Aerial crown-view tile of a tropical tree (Barro Colorado Island, Panama), acquired 20241014:
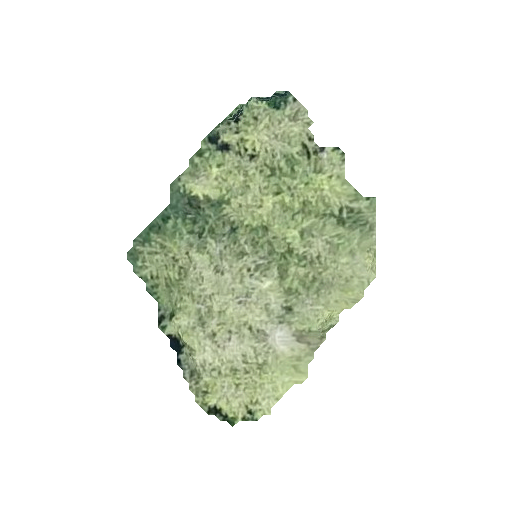
Species: Quararibea stenophylla
GBIF accepted scientific name: Quararibea stenophylla
Crown area: 79.653 m²